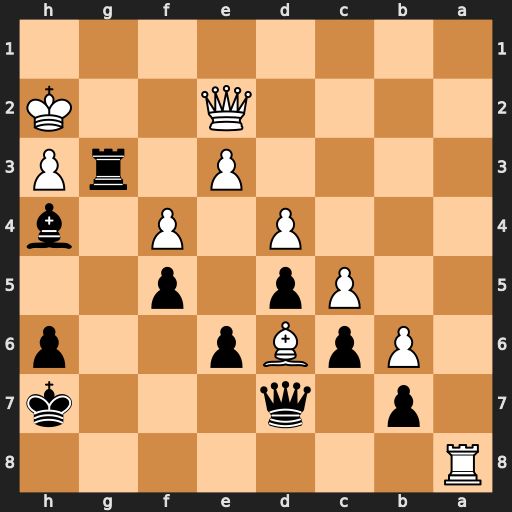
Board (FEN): R7/1p1q3k/1PpBp2p/2Pp1p2/3P1P1b/4P1rP/4Q2K/8
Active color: b
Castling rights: -
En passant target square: -
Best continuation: Qg7 Qf1 Rxe3 Be5 Qg3+ Kh1 Bf6 Bxf6 Re1 Qxe1 Qxe1+